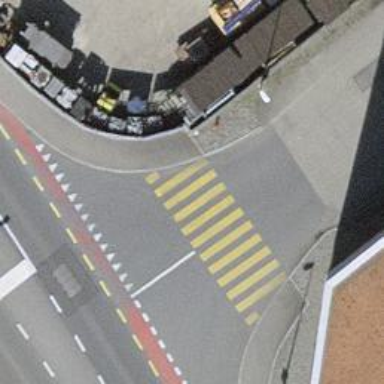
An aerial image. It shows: Uncontrolled zebra crossing on the road.